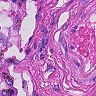
Metastatic tissue present: no